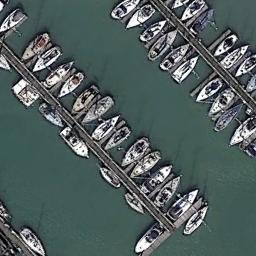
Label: harbor